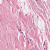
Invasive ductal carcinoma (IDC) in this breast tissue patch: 0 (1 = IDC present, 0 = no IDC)